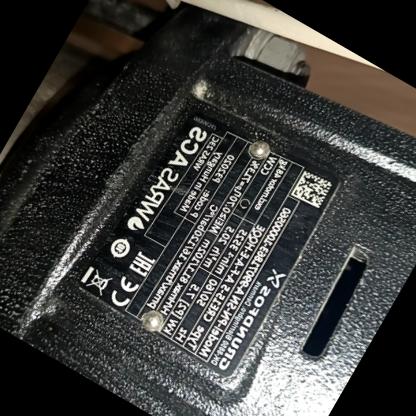
Klasa: tabliczka-znamionowa